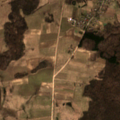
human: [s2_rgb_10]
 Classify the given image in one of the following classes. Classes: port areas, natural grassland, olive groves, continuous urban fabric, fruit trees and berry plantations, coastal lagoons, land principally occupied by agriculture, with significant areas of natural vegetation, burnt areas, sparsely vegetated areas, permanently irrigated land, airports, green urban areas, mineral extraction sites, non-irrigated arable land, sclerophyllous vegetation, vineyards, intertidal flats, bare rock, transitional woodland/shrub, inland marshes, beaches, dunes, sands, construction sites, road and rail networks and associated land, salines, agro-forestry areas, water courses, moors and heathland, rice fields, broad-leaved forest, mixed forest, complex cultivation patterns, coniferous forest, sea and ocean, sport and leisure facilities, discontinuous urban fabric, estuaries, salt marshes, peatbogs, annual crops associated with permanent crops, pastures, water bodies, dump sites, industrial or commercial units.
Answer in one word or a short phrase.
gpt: discontinuous urban fabric, non-irrigated arable land, pastures, land principally occupied by agriculture, with significant areas of natural vegetation, broad-leaved forest